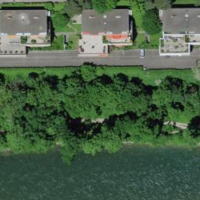
EUNIS habitat code: 53
Species observed at this site:
Ageratum houstonianum
Prunus spinosa